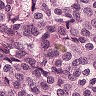
Metastatic tissue present: yes